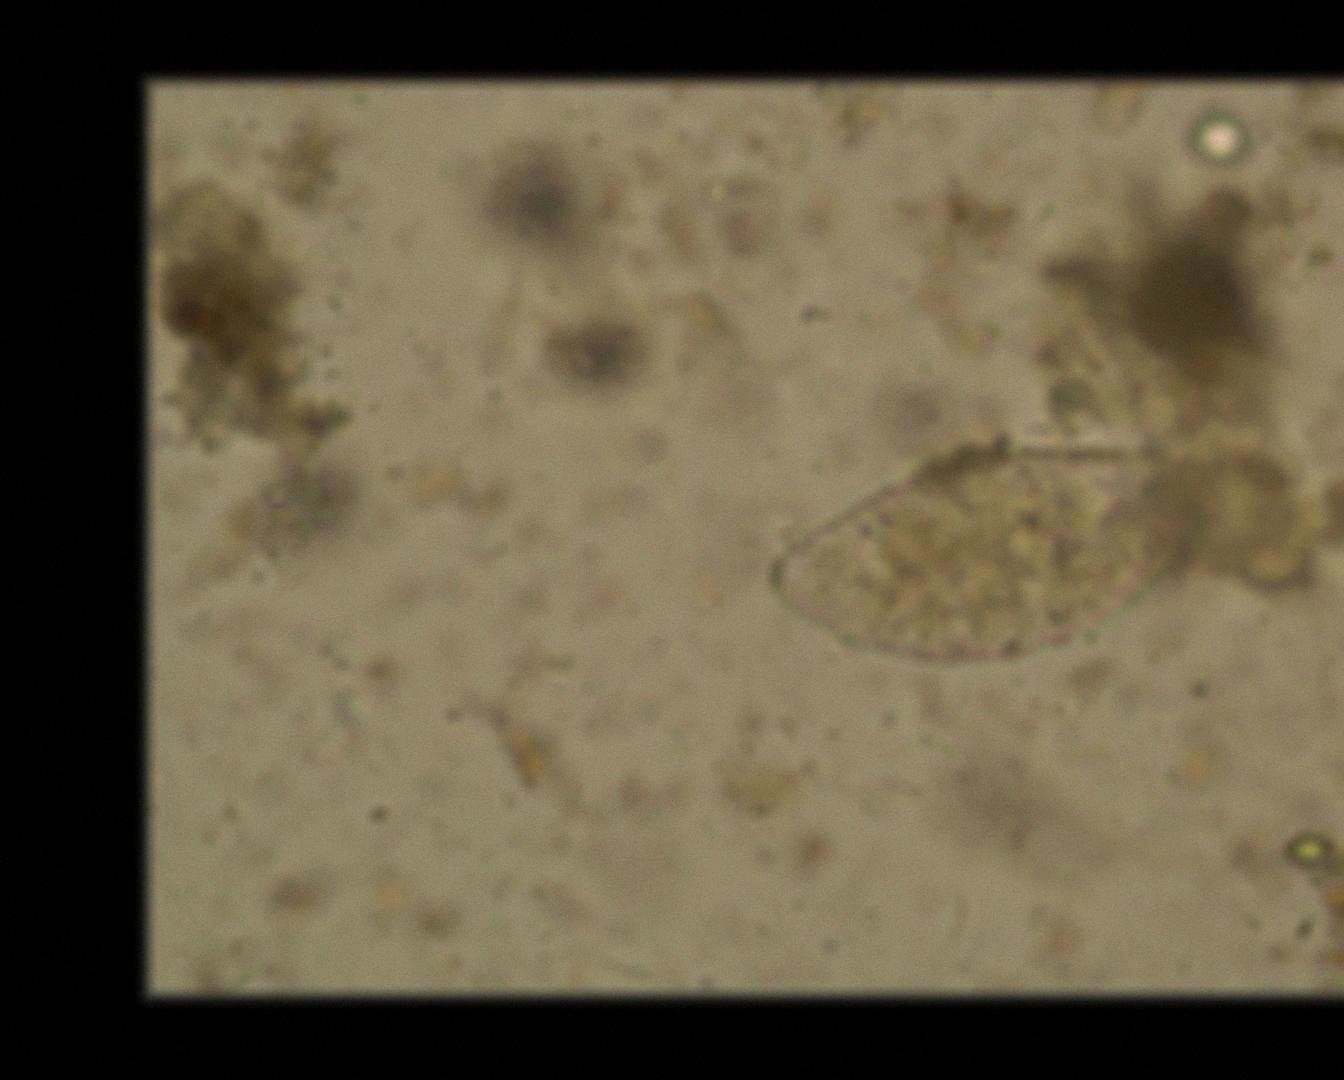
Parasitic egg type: Fasciolopsis buski